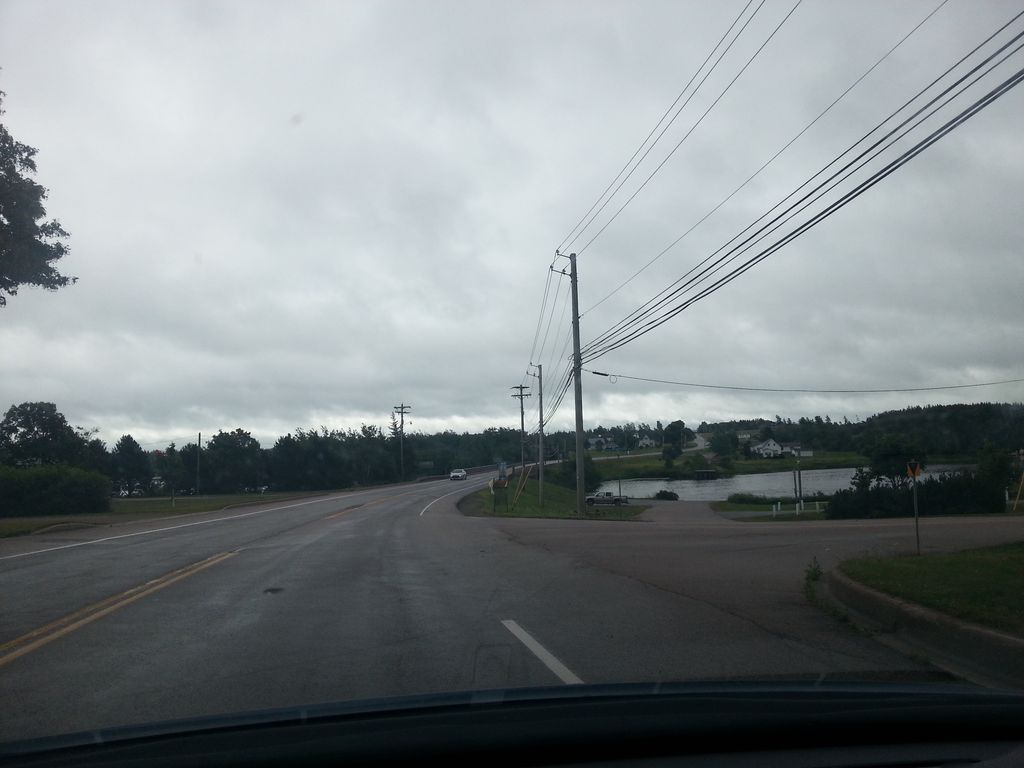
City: charlottetown